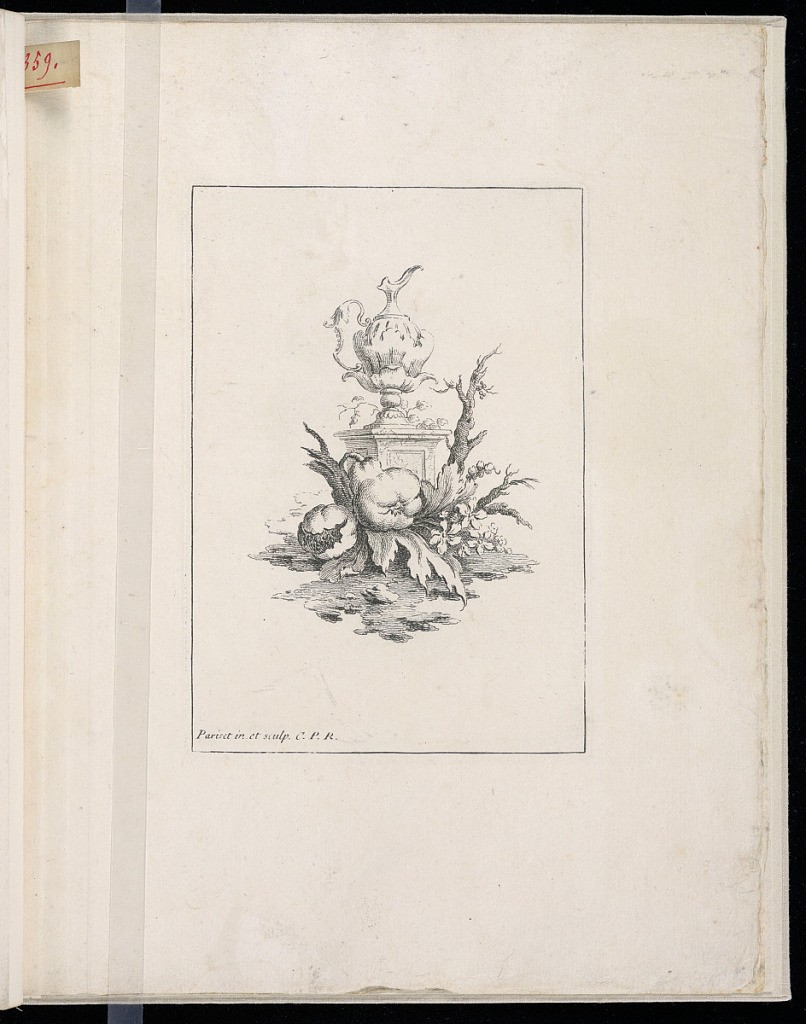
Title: Ornamental Vignette
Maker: Robert Menge Pariset, French, active 1732 – 1762
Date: mid- 18th century
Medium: Etching on laid paper
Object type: Print
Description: Fourth plate from a series of eight fantastical ornamental vignettes. In the center, an ewer on a plinth with fruits, flowers, foliage, and tree trunks in the foreground. The ground is suggested with some shading. The plate is signed.